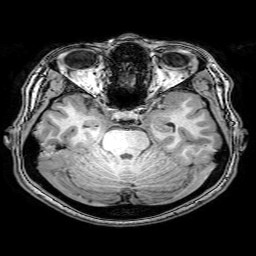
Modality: T1w
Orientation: coronal
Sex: female
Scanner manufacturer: philips
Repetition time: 0.0082 s
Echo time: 0.00377 s